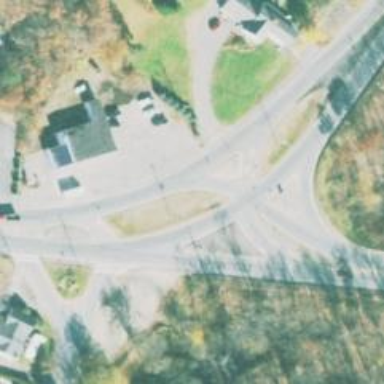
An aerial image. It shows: Primary link road with asphalt surface.